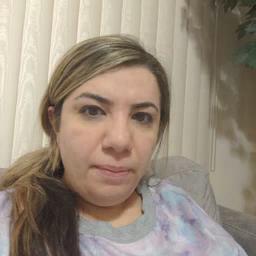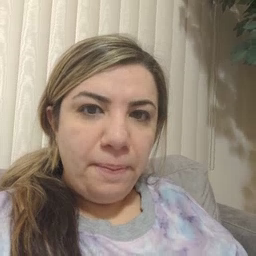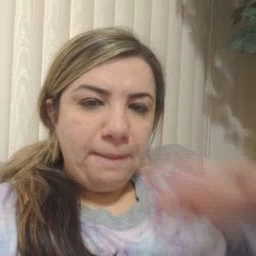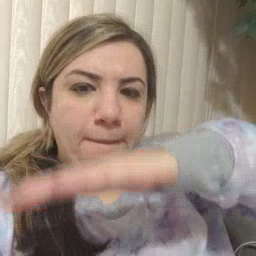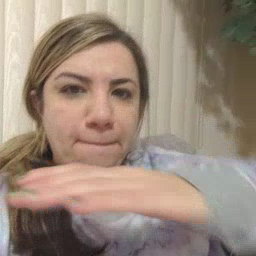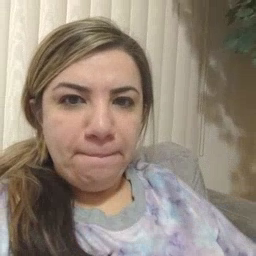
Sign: table